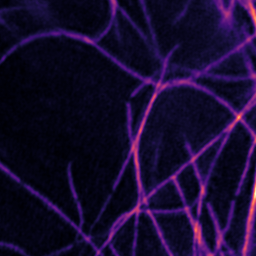
Label: Super-resolution Microtubules image